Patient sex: M
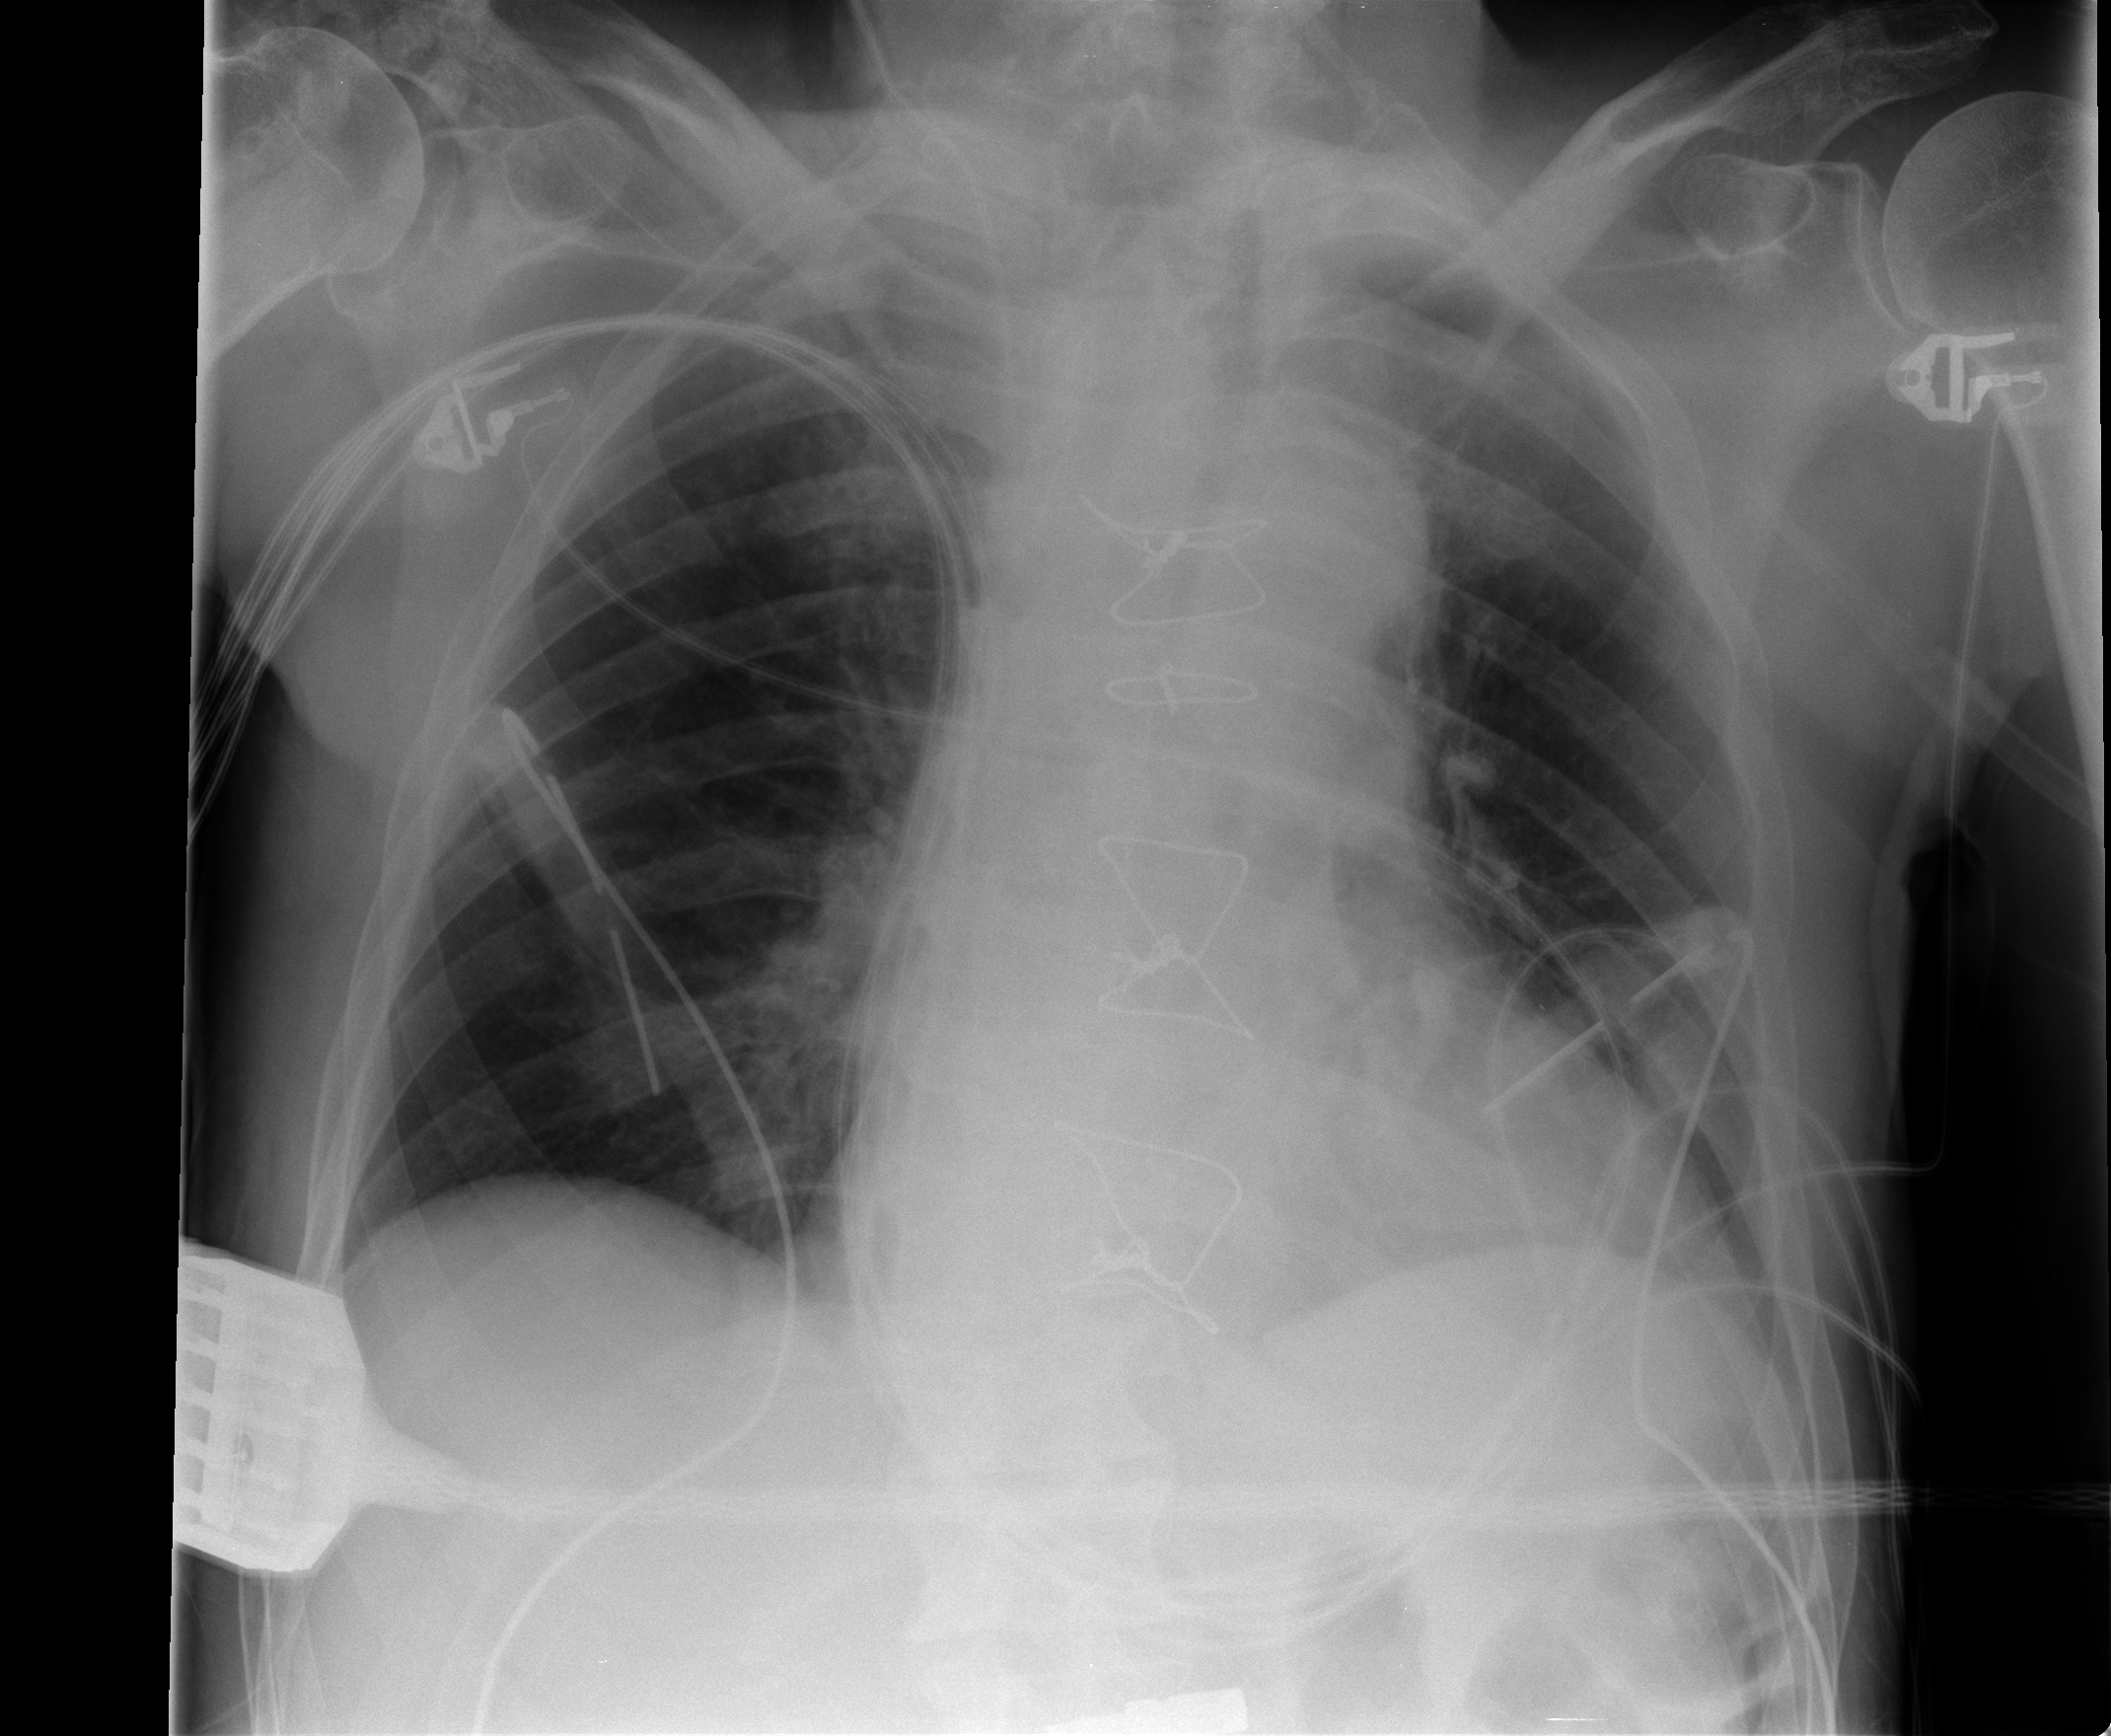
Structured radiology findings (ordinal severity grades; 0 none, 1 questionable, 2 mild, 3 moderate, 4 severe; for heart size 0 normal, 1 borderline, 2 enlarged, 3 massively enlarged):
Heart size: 2
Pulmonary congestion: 0
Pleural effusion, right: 0
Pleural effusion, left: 0
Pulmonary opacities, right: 0
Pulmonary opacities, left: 0
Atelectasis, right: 1
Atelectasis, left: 2